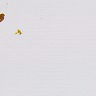
Metastatic tissue present: no